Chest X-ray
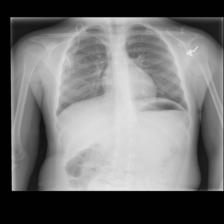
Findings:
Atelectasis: negative
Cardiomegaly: negative
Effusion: negative
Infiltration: negative
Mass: negative
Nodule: negative
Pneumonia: negative
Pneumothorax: negative
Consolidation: negative
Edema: negative
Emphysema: negative
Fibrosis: negative
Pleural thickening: negative
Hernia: negative